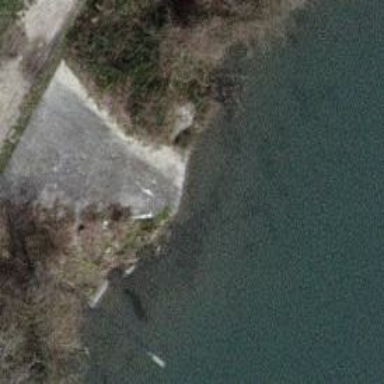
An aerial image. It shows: Slipway on leisure land for whitewater egress.